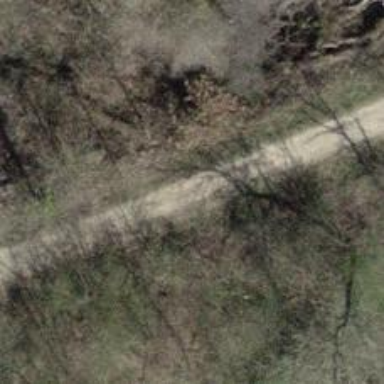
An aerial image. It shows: Gravel track with grade2 tracktype. It has embankment.